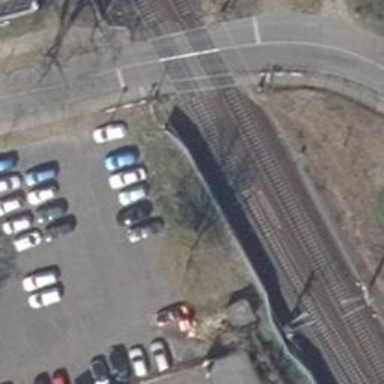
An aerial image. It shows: Railway switch with the turnout on the left side.